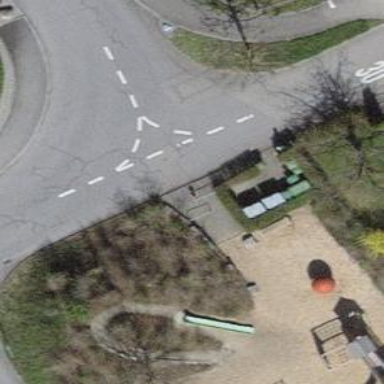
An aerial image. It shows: Double cycle barrier is in place.